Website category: university
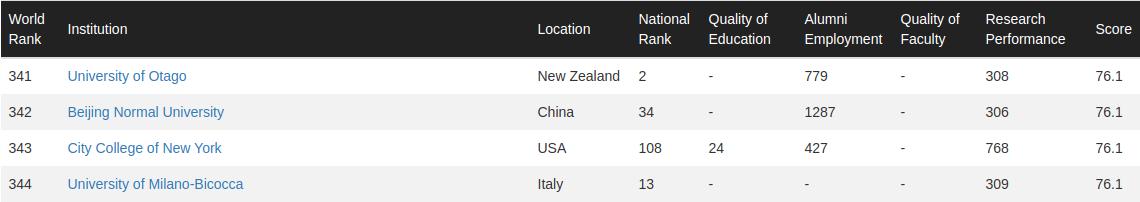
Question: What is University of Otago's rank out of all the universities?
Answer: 341

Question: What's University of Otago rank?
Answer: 341

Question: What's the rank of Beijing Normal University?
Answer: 342

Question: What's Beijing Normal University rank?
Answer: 342

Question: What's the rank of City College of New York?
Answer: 343

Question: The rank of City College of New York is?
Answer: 343

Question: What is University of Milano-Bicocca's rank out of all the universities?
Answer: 344

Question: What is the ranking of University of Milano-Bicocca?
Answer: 344

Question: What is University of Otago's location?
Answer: New Zealand

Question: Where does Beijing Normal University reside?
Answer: China

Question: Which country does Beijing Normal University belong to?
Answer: China

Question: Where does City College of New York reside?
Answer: USA

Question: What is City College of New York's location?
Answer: USA

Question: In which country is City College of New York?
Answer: USA

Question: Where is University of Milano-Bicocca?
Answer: Italy

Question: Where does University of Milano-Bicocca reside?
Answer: Italy

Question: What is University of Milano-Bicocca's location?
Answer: Italy

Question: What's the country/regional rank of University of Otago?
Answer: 2

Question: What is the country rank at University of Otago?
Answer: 2

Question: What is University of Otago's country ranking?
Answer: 2

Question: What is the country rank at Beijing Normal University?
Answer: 34

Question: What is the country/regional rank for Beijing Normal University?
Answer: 34

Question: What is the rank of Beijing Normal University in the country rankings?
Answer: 34

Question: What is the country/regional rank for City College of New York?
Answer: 108

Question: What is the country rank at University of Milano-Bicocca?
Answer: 13

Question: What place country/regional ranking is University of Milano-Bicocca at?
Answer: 13

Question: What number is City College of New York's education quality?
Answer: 24

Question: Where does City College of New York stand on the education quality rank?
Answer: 24

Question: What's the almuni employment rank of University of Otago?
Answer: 779

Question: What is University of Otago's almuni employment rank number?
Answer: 779

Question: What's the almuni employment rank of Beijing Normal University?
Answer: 1287

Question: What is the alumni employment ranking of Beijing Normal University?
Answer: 1287

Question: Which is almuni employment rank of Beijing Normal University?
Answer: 1287

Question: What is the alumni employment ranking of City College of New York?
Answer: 427

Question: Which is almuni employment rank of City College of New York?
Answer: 427

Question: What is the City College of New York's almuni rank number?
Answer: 427

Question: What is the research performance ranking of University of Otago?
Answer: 308

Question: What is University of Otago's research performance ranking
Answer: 308

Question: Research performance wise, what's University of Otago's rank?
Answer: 308

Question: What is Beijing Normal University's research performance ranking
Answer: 306

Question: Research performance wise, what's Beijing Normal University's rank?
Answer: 306

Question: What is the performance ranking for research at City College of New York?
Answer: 768

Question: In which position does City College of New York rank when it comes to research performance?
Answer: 768

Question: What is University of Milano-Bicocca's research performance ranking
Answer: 309

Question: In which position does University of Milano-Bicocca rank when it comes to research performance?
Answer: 309

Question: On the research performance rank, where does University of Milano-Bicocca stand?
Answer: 309

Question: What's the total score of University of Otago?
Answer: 76.1

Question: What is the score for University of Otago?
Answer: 76.1

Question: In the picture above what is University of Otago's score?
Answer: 76.1

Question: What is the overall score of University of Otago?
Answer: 76.1

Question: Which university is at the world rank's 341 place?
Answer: University of Otago

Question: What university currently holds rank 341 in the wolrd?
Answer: University of Otago

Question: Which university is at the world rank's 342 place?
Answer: Beijing Normal University

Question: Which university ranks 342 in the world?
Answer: Beijing Normal University

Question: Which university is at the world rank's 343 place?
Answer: City College of New York

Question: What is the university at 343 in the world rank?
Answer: City College of New York

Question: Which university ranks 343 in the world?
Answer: City College of New York

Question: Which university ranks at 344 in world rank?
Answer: University of Milano-Bicocca

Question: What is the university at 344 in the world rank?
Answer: University of Milano-Bicocca

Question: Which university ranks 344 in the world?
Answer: University of Milano-Bicocca

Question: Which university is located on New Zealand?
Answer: University of Otago

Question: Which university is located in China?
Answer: Beijing Normal University

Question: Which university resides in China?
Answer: Beijing Normal University

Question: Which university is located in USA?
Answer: City College of New York